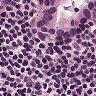
Metastatic tissue present: yes